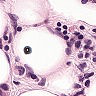
Metastatic tissue present: yes